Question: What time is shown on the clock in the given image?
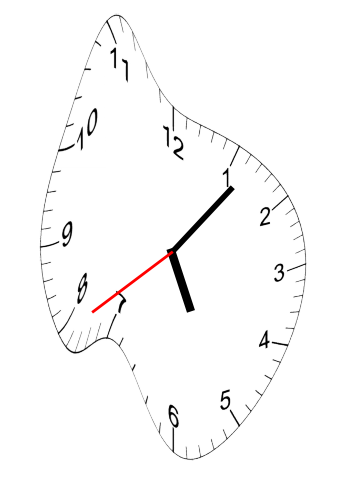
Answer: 05:06:39